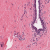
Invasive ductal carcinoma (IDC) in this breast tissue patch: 0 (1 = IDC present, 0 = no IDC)